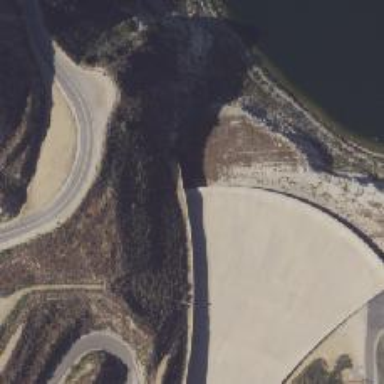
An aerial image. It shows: Spillway along waterway.